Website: walmart
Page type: account-selection
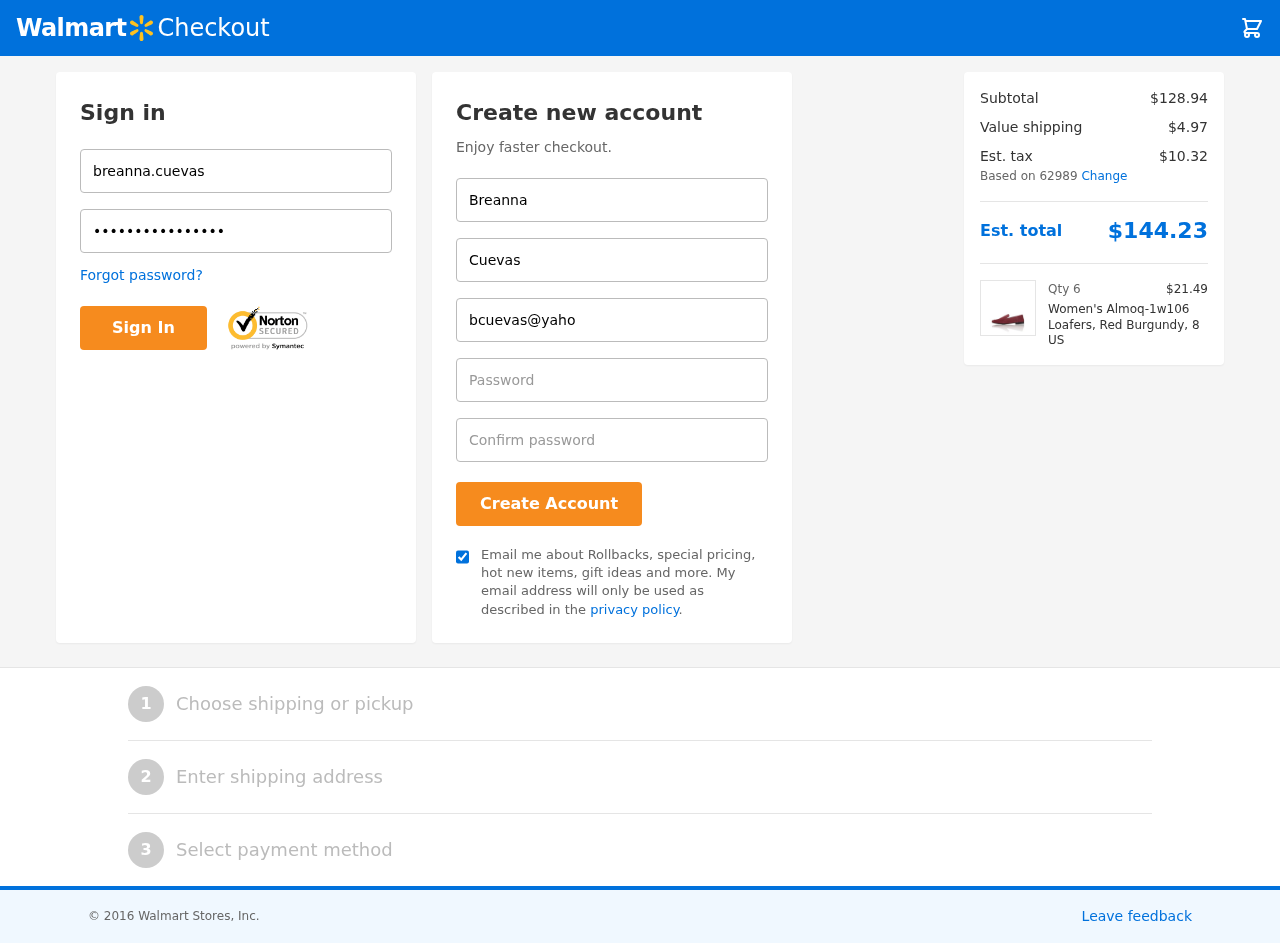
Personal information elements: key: PII_EMAIL
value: bcuevas@yahoo.com
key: PII_FIRSTNAME
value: Breanna
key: PII_LASTNAME
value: Cuevas
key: PII_LOGIN_USERNAME
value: breanna.cuevas
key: PII_POSTCODE
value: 62989
Product elements: key: PRODUCT1_NAME
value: Women's Almoq-1w106 Loafers, Red Burgundy, 8 US
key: PRODUCT1_PRICE
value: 21.49
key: PRODUCT1_QUANTITY
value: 6
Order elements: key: ORDER_SUBTOTAL
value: $128.94
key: ORDER_SHIPPING_COST
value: $4.97
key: ORDER_TAX
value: $10.32
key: ORDER_TOTAL
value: $144.23